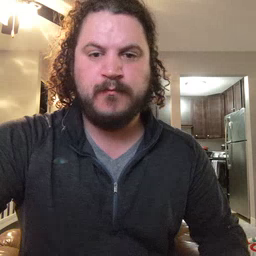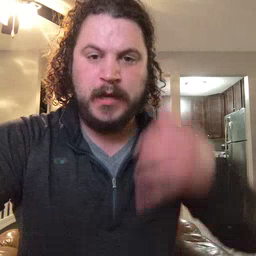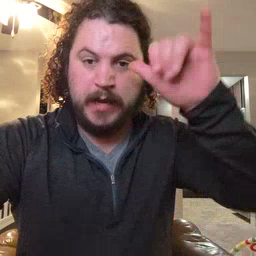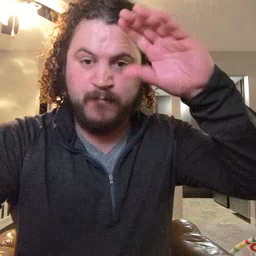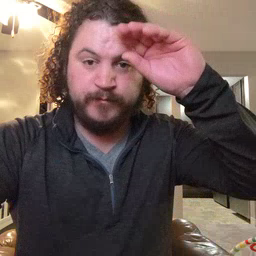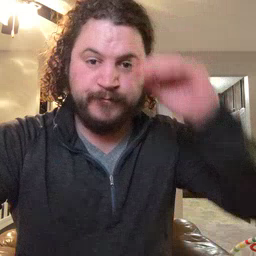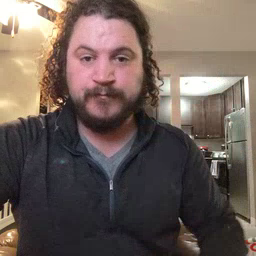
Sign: cowboy